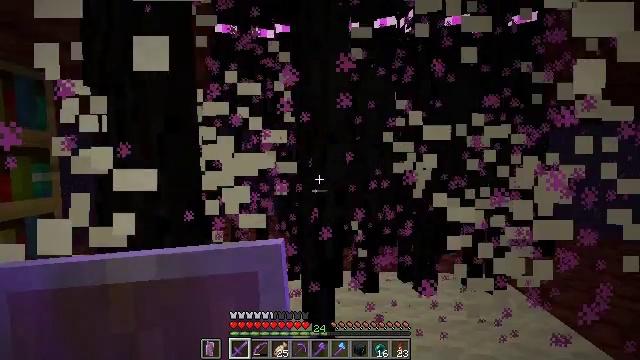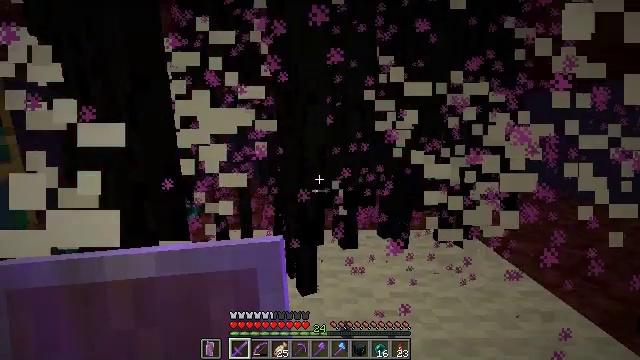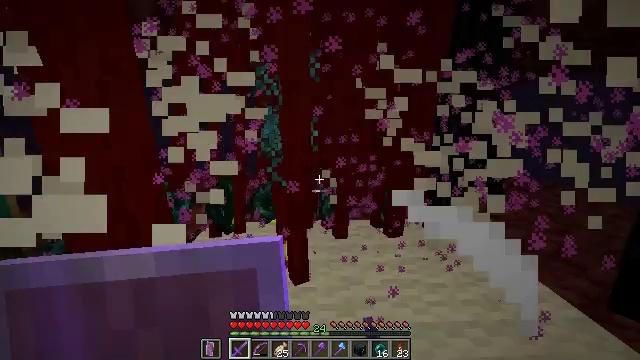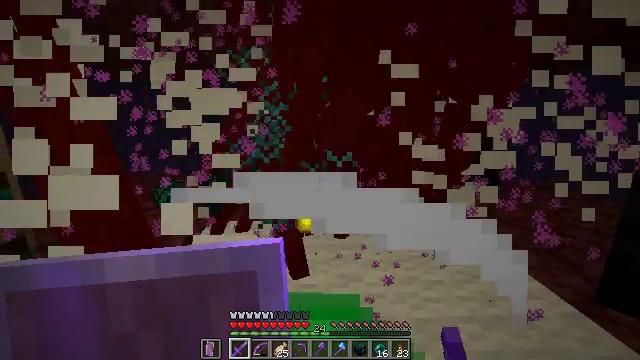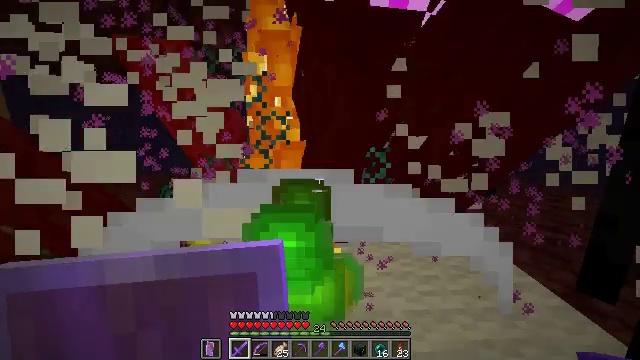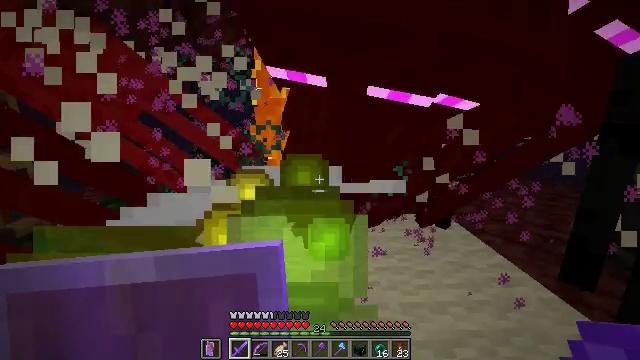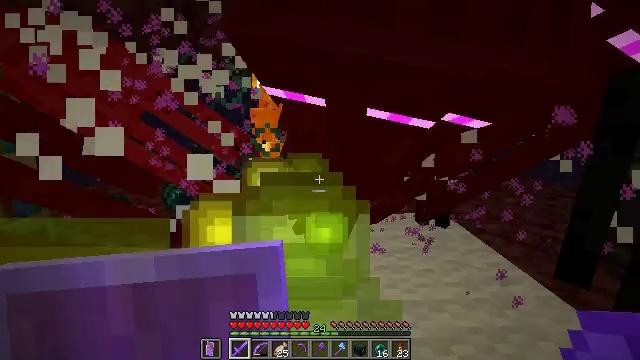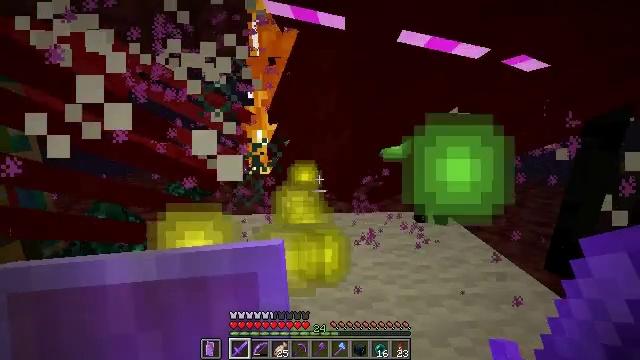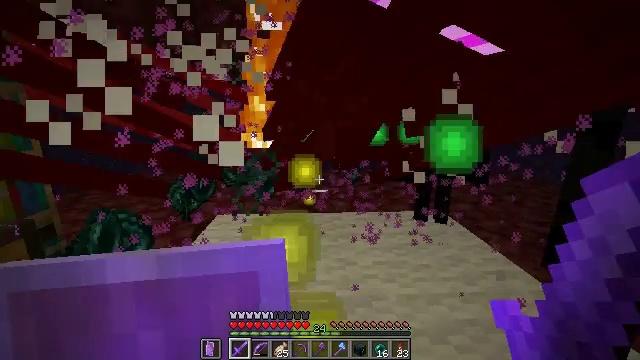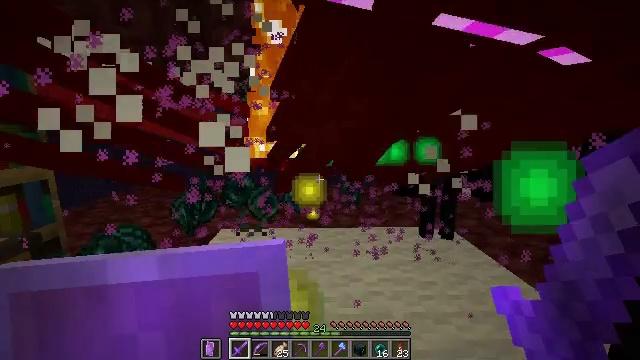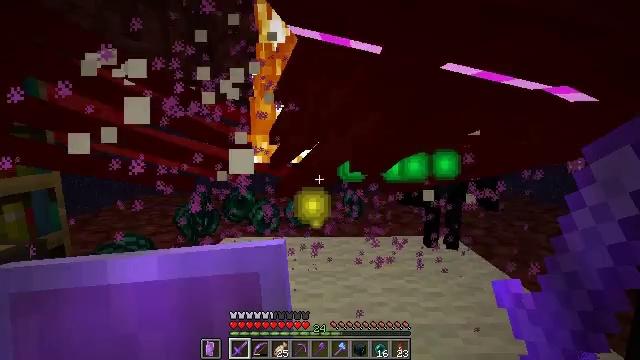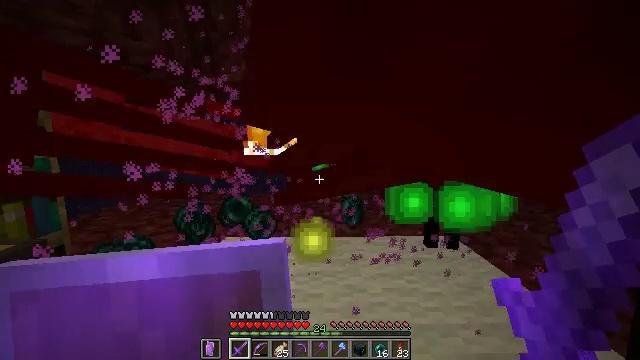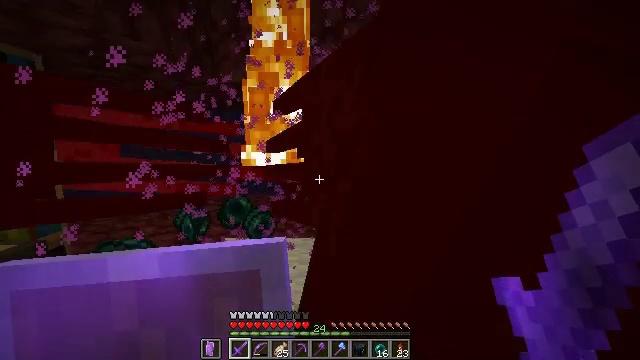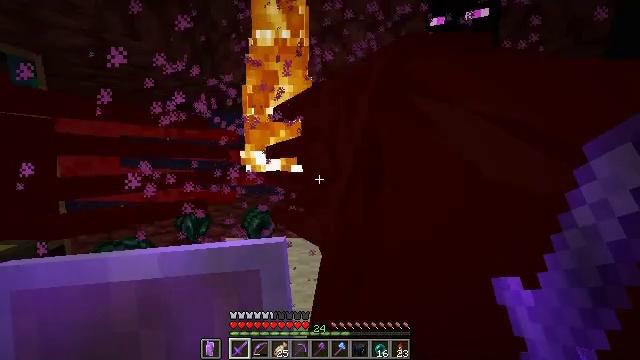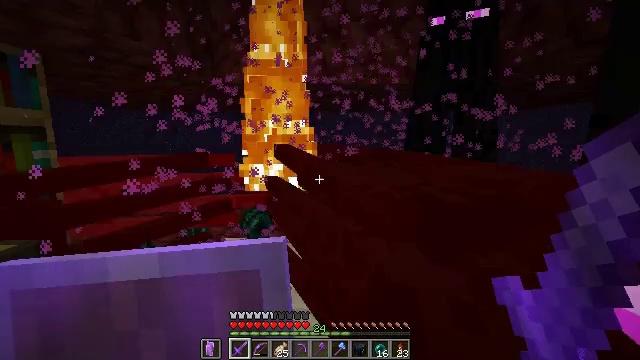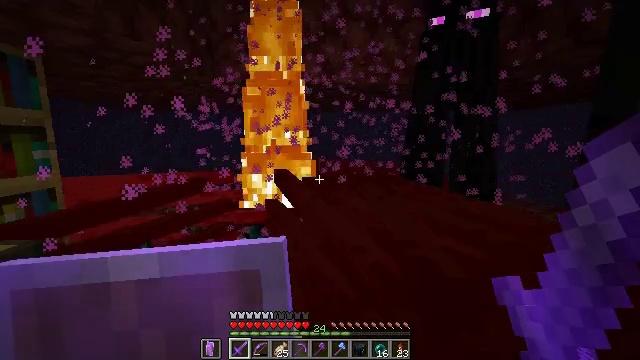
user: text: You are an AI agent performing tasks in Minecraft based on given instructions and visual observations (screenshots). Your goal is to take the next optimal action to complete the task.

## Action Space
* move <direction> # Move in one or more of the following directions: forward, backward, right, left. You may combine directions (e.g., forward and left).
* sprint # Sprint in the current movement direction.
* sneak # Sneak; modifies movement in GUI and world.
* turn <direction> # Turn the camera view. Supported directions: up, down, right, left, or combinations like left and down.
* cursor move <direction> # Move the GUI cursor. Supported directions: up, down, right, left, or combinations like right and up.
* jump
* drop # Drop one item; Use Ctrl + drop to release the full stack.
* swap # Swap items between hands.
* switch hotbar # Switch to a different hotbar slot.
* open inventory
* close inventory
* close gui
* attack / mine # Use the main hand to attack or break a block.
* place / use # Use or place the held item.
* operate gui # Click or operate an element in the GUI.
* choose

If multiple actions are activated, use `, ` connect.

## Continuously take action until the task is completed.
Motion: motion action
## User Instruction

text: Kill an enderman.
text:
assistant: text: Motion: move back, sneak, turn right and down, attack / mine
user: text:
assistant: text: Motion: move back, sneak, turn right and down
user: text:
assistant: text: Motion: move back, sneak
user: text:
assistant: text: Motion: move back, sneak
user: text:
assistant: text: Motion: move back, sneak
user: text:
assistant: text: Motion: sneak
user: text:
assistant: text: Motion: sneak
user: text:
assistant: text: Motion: sneak
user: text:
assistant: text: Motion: sneak, turn up
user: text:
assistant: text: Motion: sneak, turn up
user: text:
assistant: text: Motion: sneak
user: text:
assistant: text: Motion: sneak
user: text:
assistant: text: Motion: sneak
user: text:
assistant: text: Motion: sneak
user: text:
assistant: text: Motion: sneak
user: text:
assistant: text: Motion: sneak
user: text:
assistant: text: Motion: sneak
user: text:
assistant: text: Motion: sneak
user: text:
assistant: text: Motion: sneak
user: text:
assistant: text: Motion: sneak
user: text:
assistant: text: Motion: sneak
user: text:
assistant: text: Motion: sneak
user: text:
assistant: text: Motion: sneak
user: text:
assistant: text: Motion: sneak, turn right
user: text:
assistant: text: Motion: sneak, turn right and up
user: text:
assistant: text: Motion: sneak, turn right and up
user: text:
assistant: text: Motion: move forward, sneak, turn right
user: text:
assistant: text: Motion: move forward, sneak, turn right
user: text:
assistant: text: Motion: move forward, sneak, turn right and up
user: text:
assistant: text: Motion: move forward, sneak